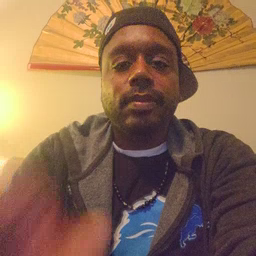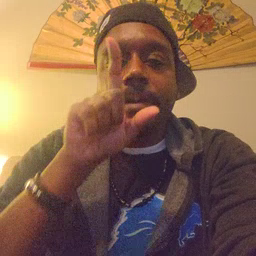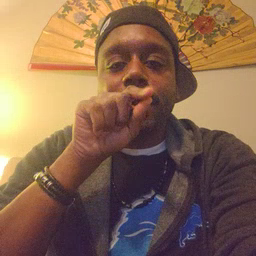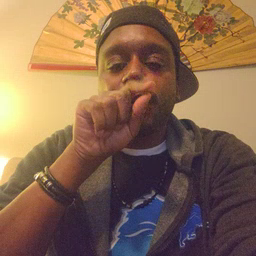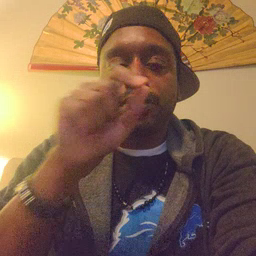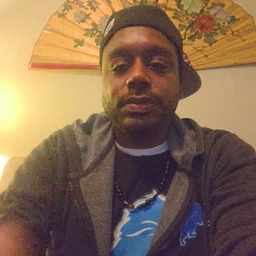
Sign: bird